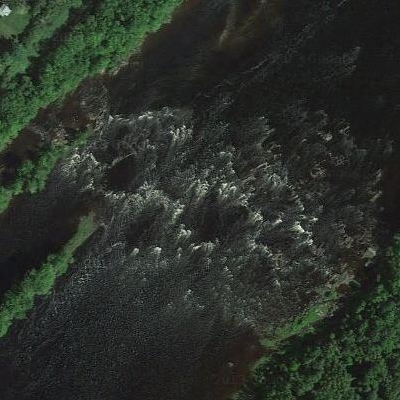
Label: RiverLake